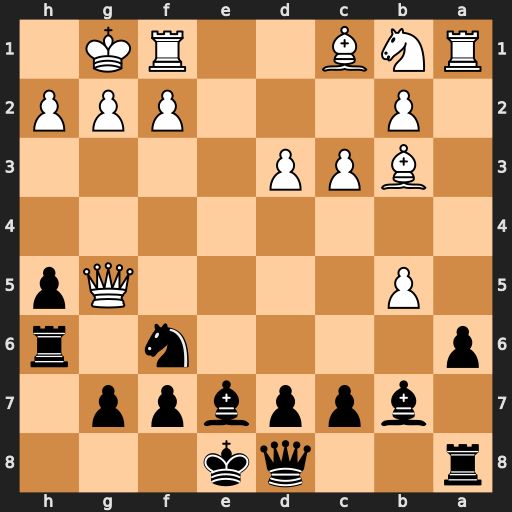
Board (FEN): r2qk3/1bppbpp1/p4n1r/1P4Qp/8/1BPP4/1P3PPP/RNB2RK1
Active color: b
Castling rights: q
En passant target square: -
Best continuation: Rg6 Qxg6 fxg6